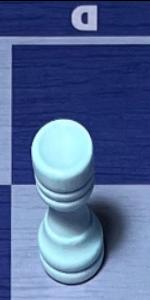
Label: Rook_White